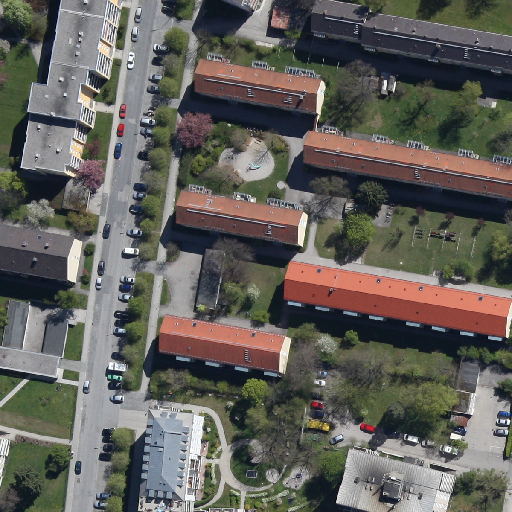
Referring expression: car in the parking area